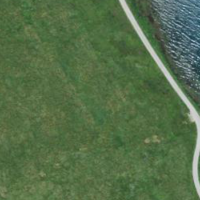
EUNIS habitat code: 26
Species observed at this site:
Aythya fuligula